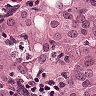
Metastatic tissue present: yes